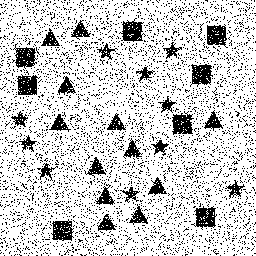
Squares: 8
Triangles: 12
Stars: 10
Total shapes: 30